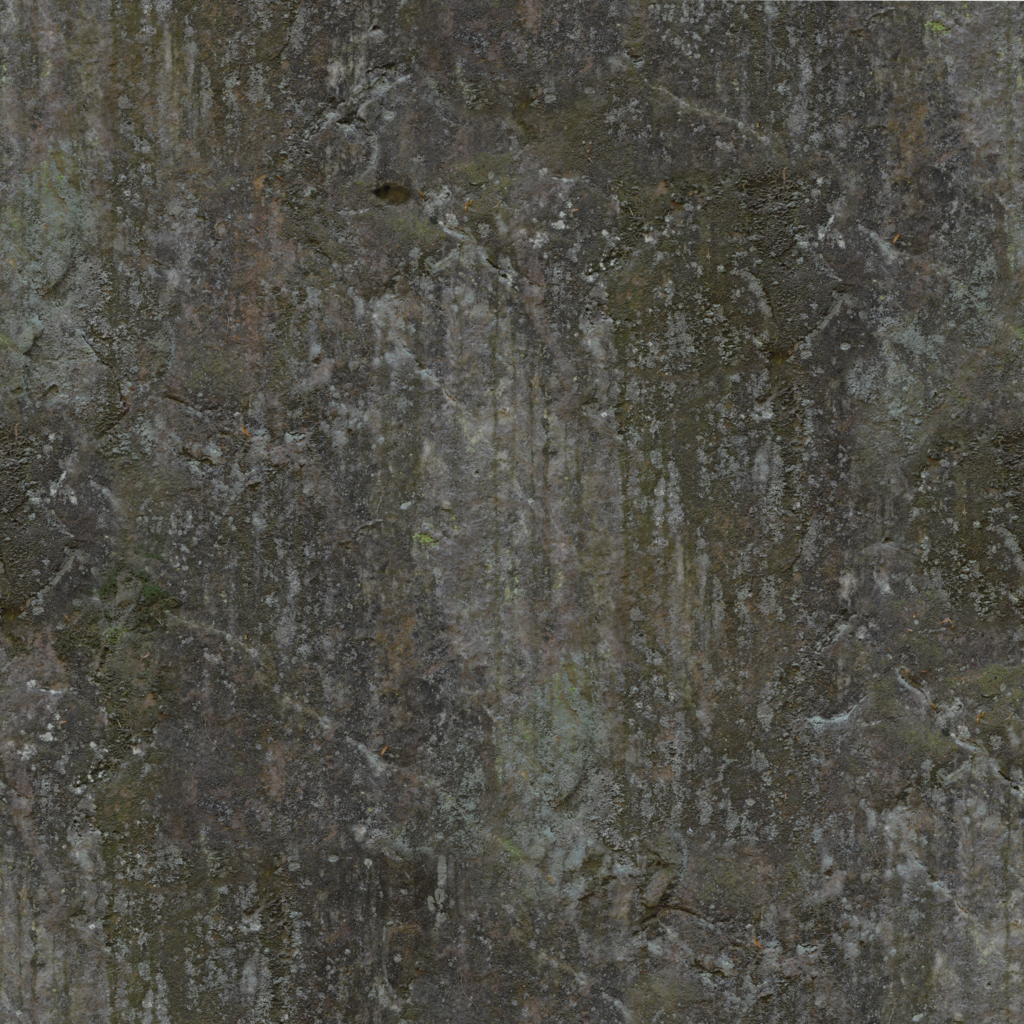
Texture map type: Color